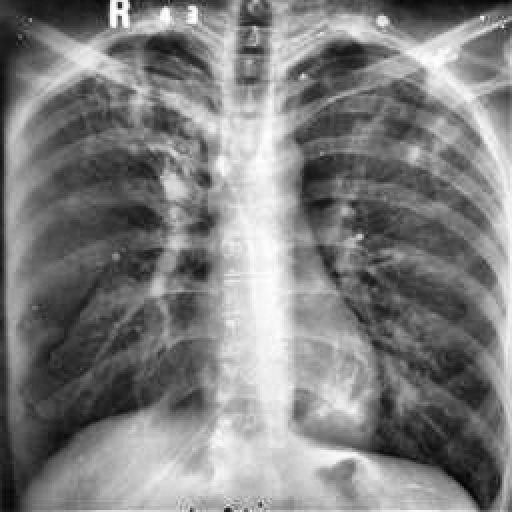
Finding: TUBERCULOSIS